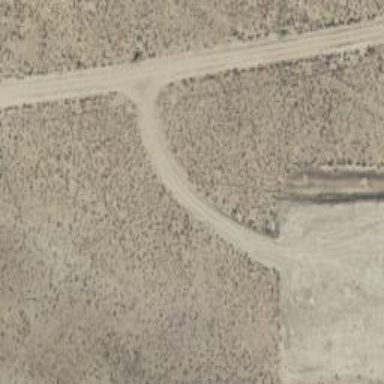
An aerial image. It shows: Service road.